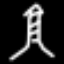
Label: The Eiffel Tower